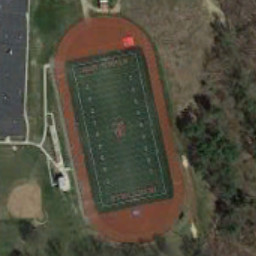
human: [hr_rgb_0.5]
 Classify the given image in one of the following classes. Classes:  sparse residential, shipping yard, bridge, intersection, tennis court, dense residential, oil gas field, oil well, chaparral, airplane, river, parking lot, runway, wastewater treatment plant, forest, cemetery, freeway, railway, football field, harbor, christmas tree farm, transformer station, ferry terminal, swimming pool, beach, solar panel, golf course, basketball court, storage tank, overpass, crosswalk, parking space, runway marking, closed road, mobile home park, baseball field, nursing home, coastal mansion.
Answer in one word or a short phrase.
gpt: football field